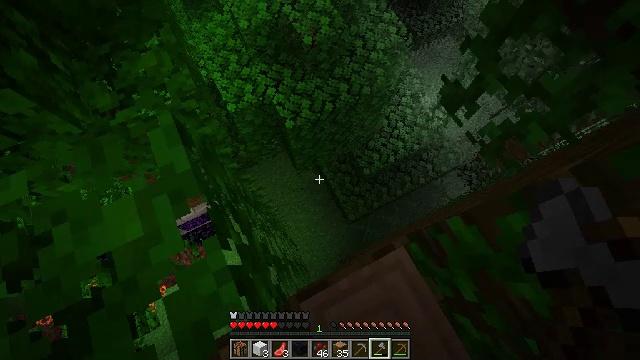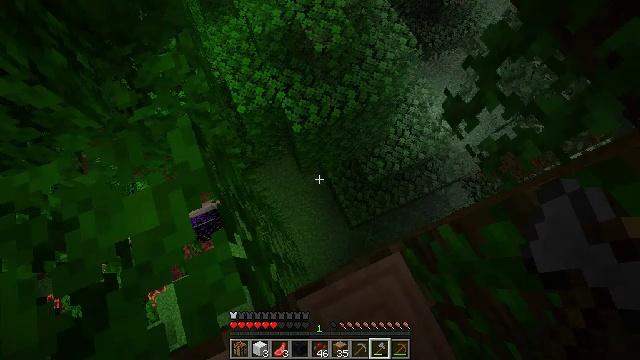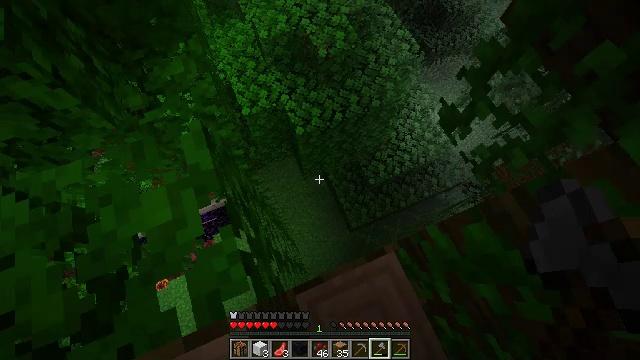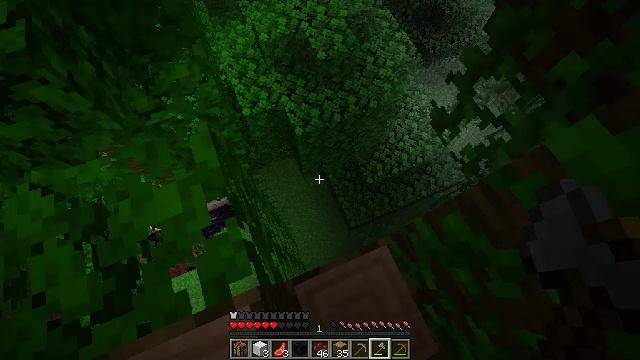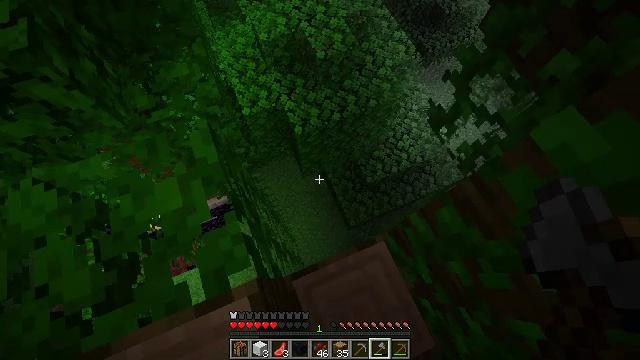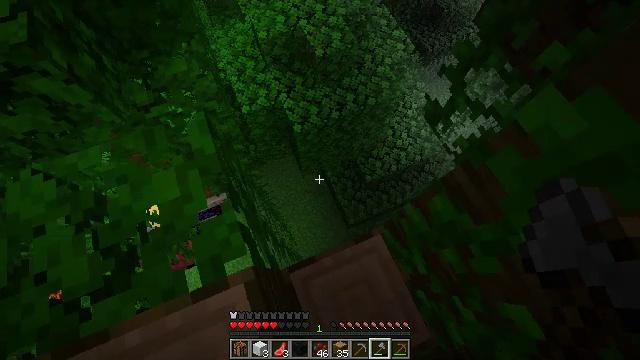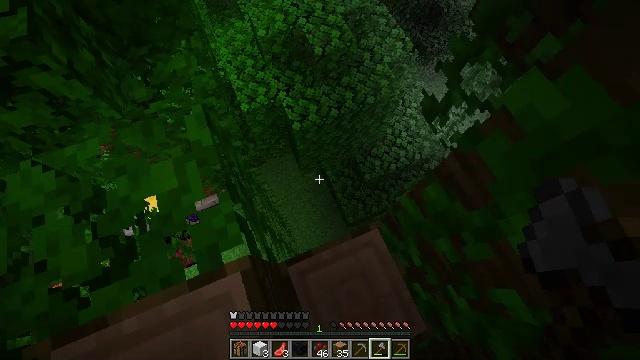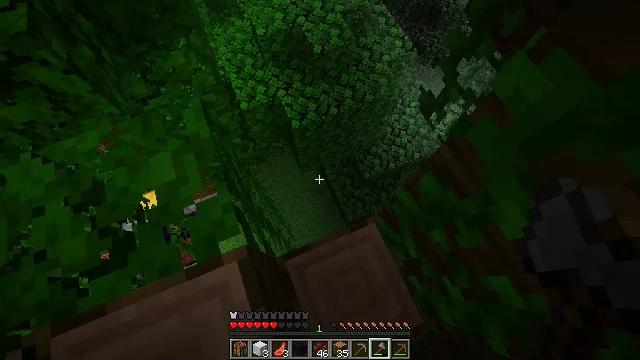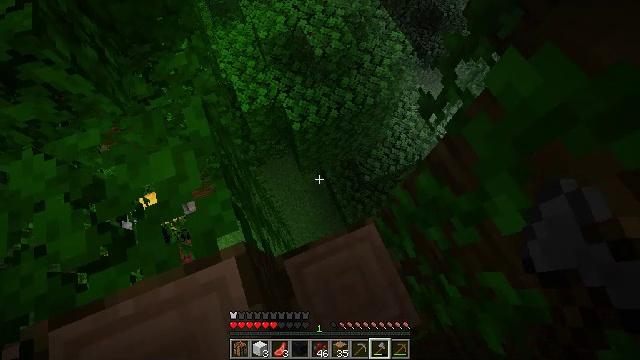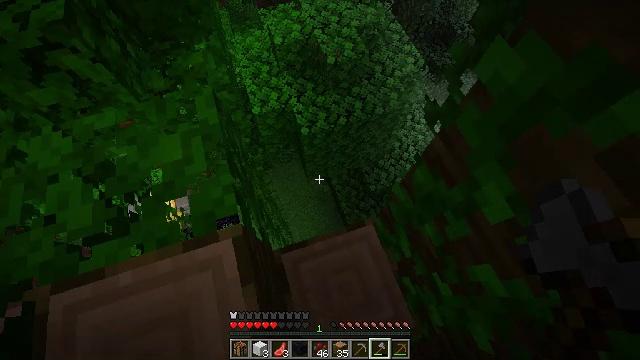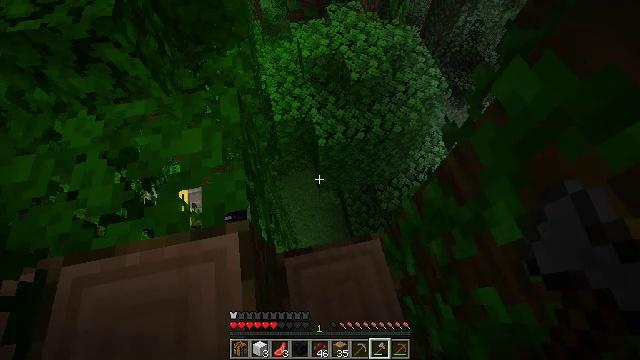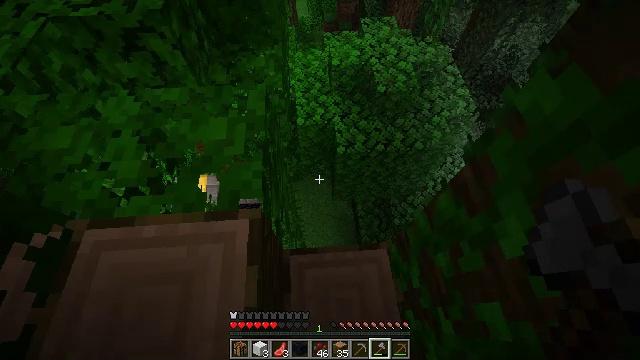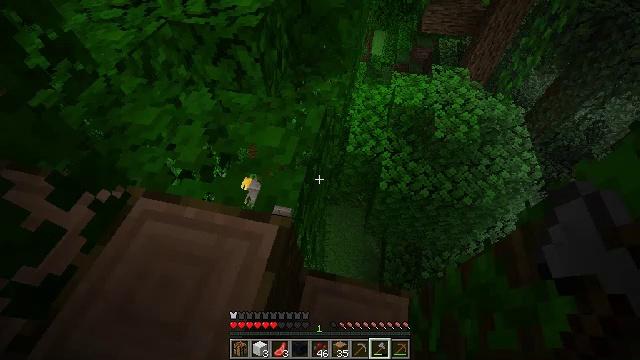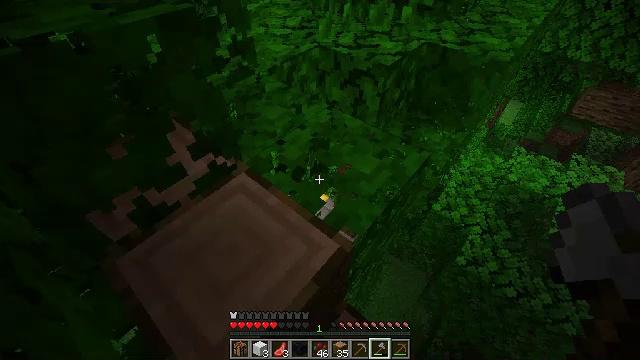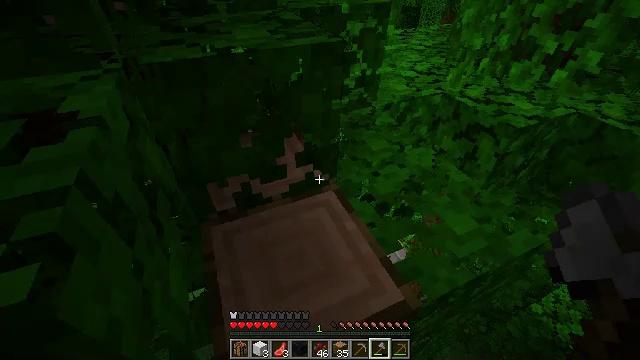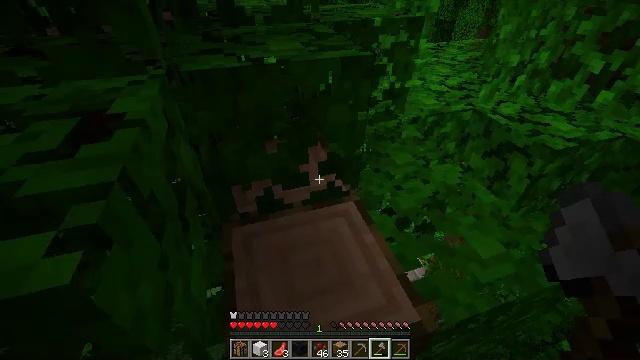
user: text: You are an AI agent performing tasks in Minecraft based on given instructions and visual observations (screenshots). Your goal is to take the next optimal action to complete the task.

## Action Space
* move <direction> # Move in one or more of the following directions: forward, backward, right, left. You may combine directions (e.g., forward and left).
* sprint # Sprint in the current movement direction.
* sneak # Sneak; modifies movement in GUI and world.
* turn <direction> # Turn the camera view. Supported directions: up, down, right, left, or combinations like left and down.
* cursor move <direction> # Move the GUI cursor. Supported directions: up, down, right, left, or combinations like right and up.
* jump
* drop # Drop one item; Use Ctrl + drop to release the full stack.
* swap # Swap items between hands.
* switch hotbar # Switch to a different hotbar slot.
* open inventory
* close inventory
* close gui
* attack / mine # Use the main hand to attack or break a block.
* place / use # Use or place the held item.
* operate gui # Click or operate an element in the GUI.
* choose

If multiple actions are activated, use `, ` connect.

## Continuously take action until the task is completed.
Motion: motion action
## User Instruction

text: Collect jungle leaves by breaking them.
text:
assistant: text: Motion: move back, sneak, turn left
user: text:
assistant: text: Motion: move back, sneak, turn left
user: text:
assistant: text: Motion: move back, sneak
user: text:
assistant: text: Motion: move back and move right, sneak
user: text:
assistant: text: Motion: move back and move right, sneak
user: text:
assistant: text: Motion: move back and move right, sneak
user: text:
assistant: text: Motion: move back and move right, sneak
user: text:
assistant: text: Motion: move back and move right, sneak
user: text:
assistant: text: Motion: move back, sneak, turn left and up
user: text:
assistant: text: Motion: move back, sneak, turn left and up
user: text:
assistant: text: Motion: move back, sneak, turn left and up
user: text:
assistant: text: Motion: sneak, turn left and up
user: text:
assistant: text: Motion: sneak, turn left and up
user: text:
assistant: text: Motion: sneak, turn left and up
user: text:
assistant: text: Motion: sneak, turn left and up
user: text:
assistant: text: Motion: move forward, sneak
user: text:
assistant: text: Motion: move forward, sneak
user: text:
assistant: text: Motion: move forward, sneak
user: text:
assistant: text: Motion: move forward, sneak
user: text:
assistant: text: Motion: move forward, sneak, turn left and up
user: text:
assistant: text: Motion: move forward, sneak, turn left and up
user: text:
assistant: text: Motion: move forward, sneak, turn left and up
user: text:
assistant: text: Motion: move forward, sneak
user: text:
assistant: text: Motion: move forward, sneak
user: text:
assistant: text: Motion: move forward, sneak
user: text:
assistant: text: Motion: move forward
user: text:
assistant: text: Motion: move forward
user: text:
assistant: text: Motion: move forward, turn right and down
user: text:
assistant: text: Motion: move forward, turn right and down
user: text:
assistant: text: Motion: move forward and move right, turn right and down